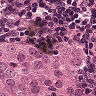
Metastatic tissue present: yes